Field crop: tomato
Growth stage: 1
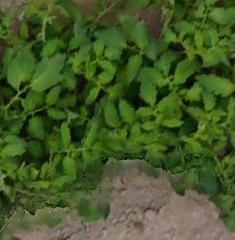
Species: tomato